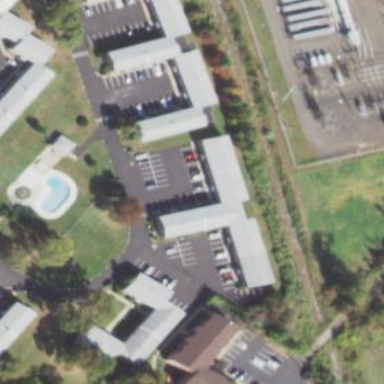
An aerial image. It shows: Building.